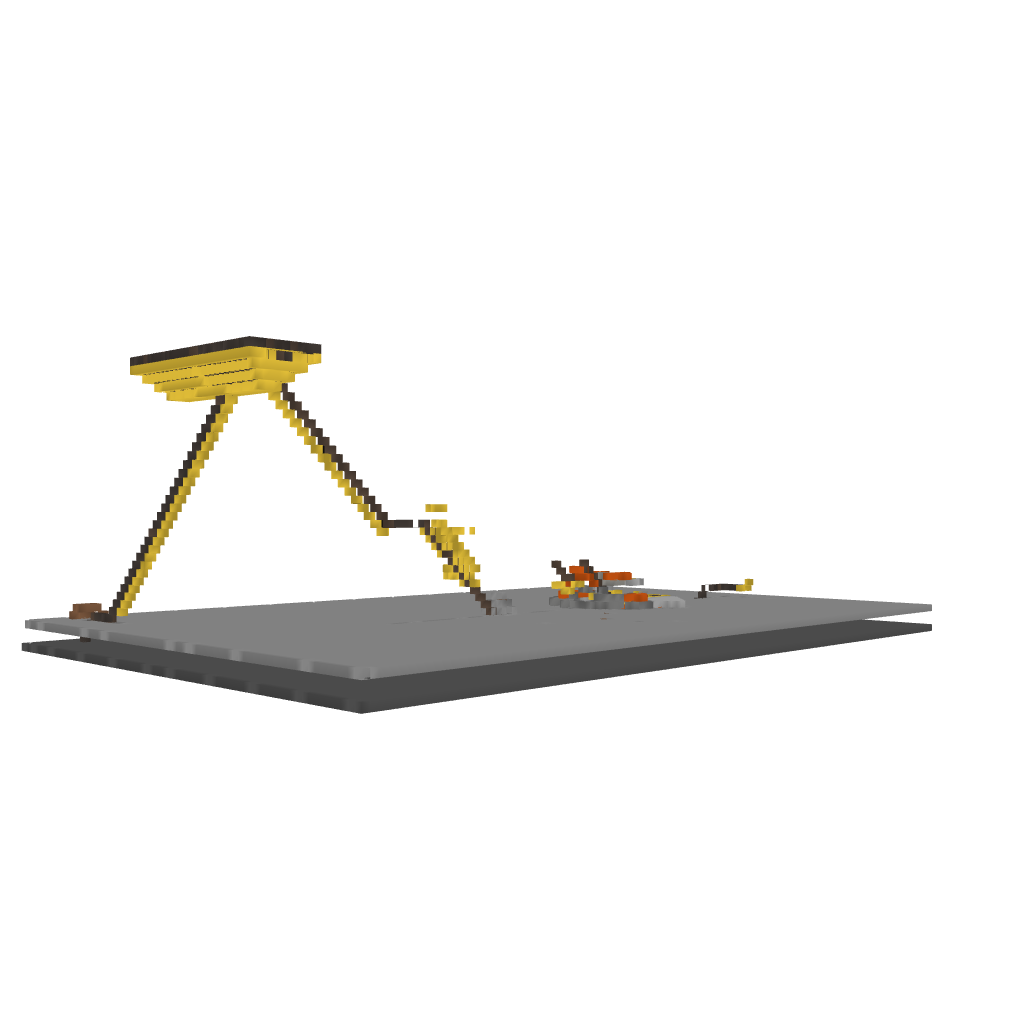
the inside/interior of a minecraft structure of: Rollercoaster